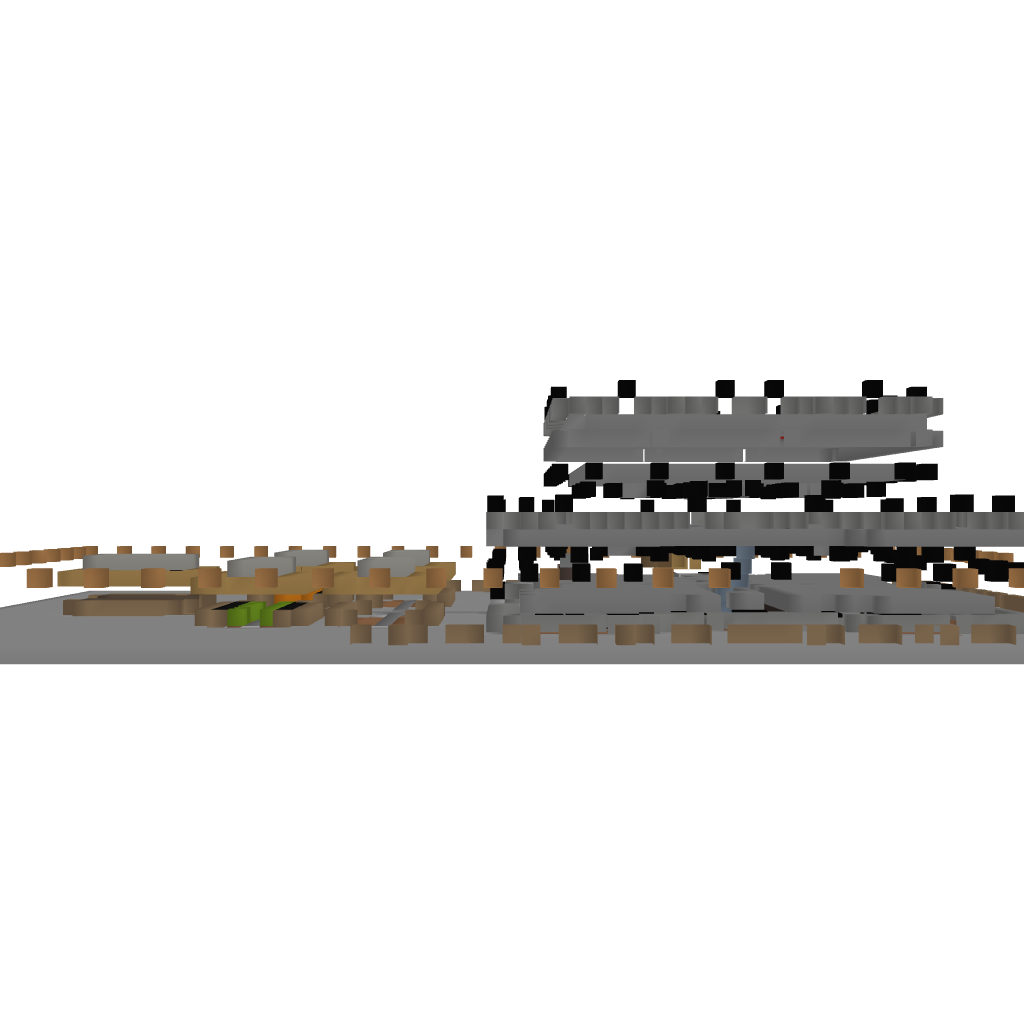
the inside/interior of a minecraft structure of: big castle house